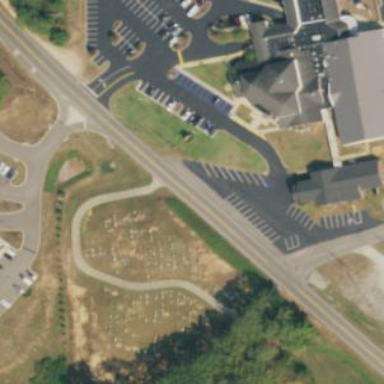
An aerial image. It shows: Cemetery.